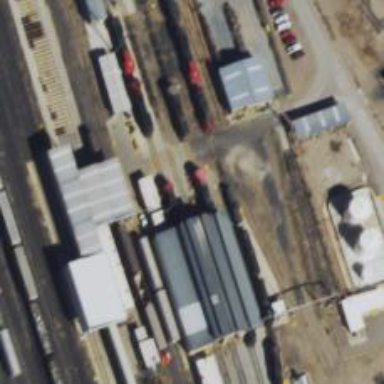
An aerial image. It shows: Railway siding with rails.